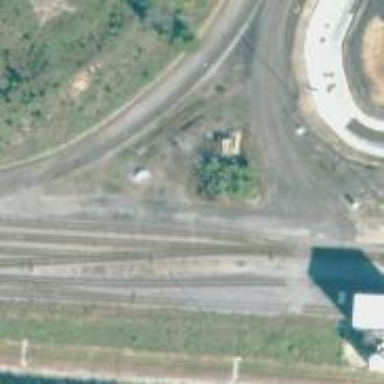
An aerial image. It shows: Rail spur service.